Question: I have asp.net Button, table and Button as below:
'''
<table style="width: 600px;">
<tr>
<td>
<div style="float: right;">
<asp:Button ID="_btn01" runat="server" Text="GO" />
<table class="IHCommandButtonContainer" cellpadding="0" cellspacing="0">
<tr>
<td class="IHCommandButtonL"><asp:ImageButton ID="ImageButton1" runat="server" ImageUrl="/Test/Images/btn_Search.gif" /></td>
<td class="IHCommandButtonM"><span>Search</span></td>
<td class="IHCommandButtonR"><img src="/Test/Images/btn_R.gif" /></td>
</tr>
</table>
<asp:Button ID="Button1" runat="server" Text="GO" />
</div>
</td>
</tr>
</table>
'''
The problem is that I cannot put them in the same line.
They look like as below:

My css is below:
'''
<style type="text/css">
.IHCommandButtonContainer { height: 21px; border: 0px; display: inline-block; cursor: pointer; margin: 0px; padding: 0px; border-spacing: 0px; border-collapse: collapse; }
.IHCommandButtonL { width: 22px; height: 21px; }
.IHCommandButtonL input { width: 22px; height: 21px; }
.IHCommandButtonM { background-image: url(/Test/Images/btn_M.gif); height: 21px; font-size: 9pt; font-family: Sans-serif, Arial, Dotum; }
.IHCommandButtonM span { margin: 0px 2px 0px 0px; }
.IHCommandButtonM_ { background-image: url(/Test/Images/btn_M_.gif); height: 21px; font-size: 9pt; font-family: Sans-serif, Arial, Dotum; }
.IHCommandButtonM_ span { margin: 0px 2px 0px 0px; }
.IHCommandButtonR { width: 3px; height: 21px; }
.IHCommandButtonR img { width: 3px; height: 21px; cursor: pointer; }
</style>
'''
How can I put them in the same line?
Like 2 GO buttons are in the same line, but the table in the middle is upper than them.
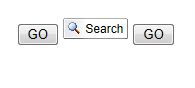
Answer: User "vertical-align" attribute in your css. Set the value to "middle".
Cheers